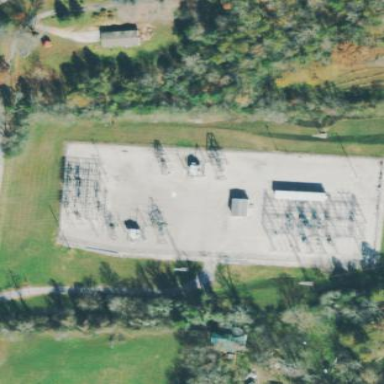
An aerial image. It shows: Power substation.